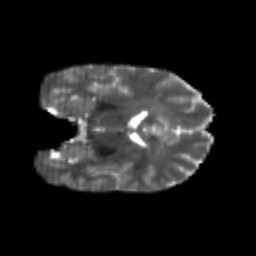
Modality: T2w
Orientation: coronal
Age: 20
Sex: male
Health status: healthy
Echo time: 0.074 s